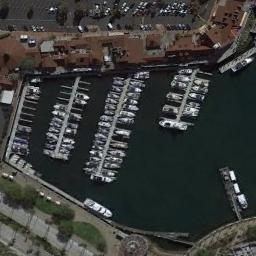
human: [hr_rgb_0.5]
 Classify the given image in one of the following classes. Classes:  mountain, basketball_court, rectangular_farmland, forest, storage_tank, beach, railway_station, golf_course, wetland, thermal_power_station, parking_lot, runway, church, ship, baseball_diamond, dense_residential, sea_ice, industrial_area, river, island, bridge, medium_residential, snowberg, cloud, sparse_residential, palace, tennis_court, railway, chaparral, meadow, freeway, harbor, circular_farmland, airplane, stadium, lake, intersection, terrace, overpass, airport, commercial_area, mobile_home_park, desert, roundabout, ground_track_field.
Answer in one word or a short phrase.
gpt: harbor